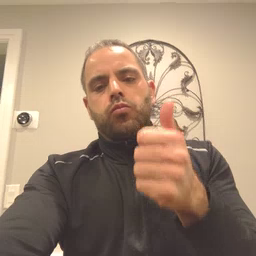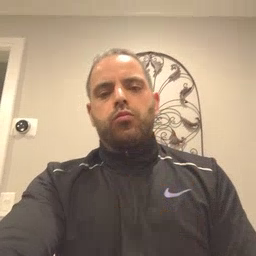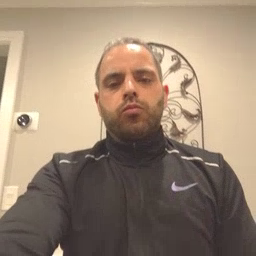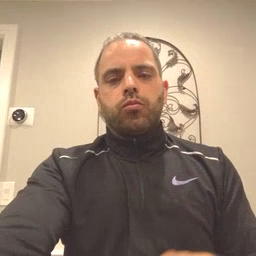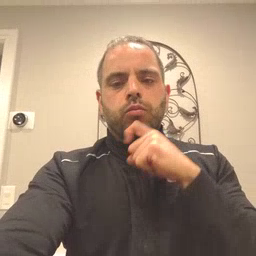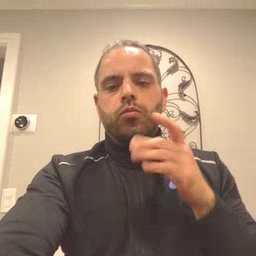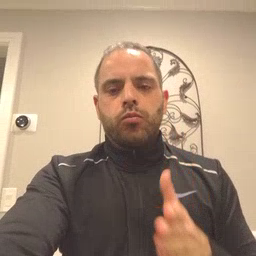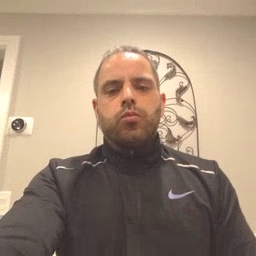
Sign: dryer